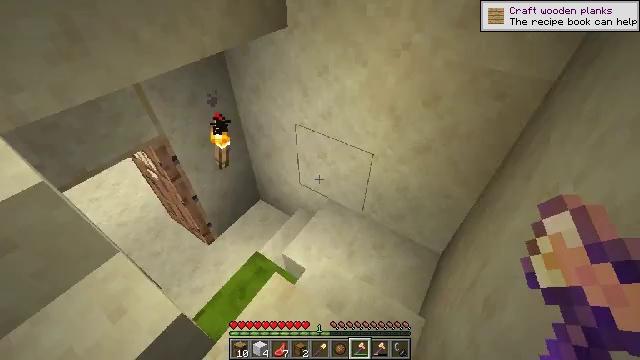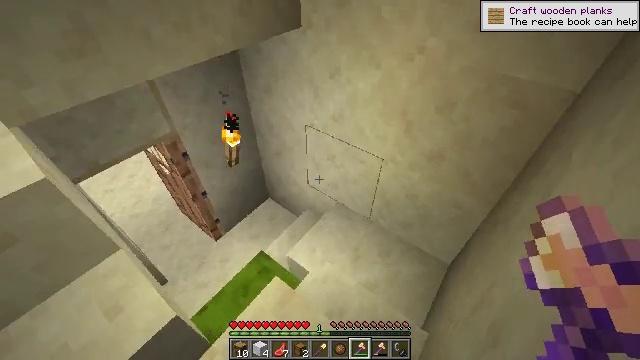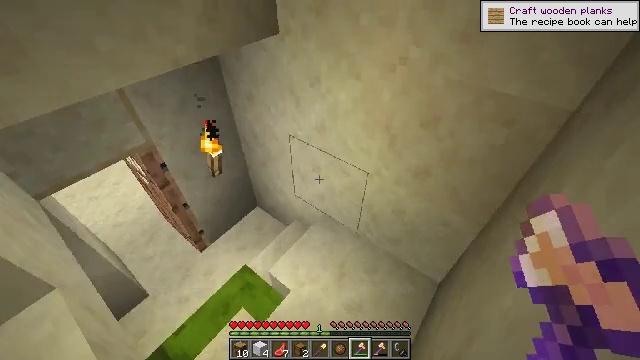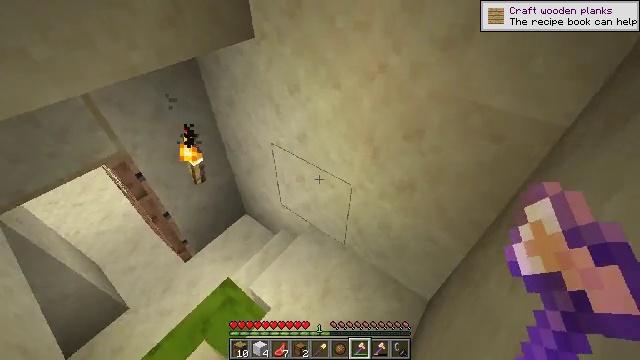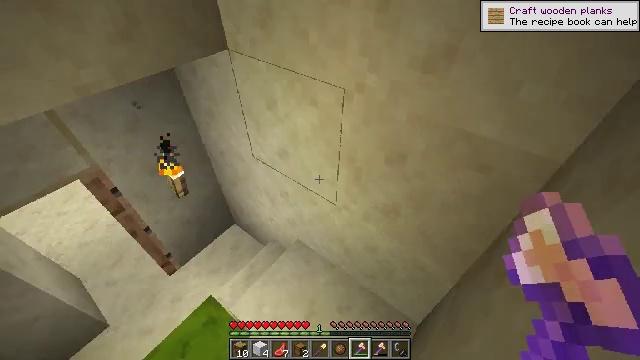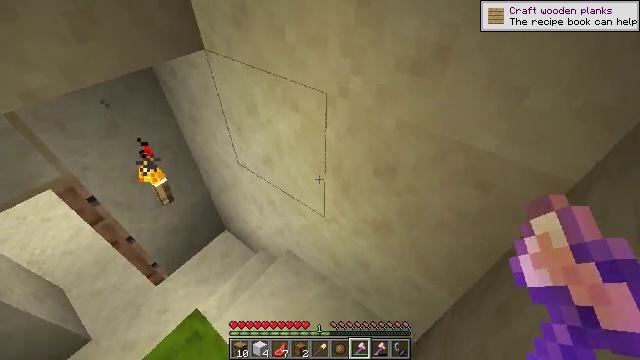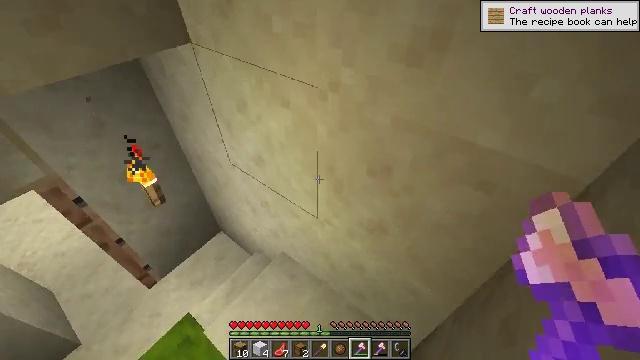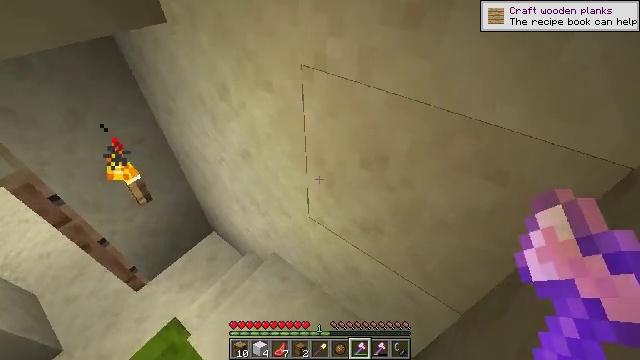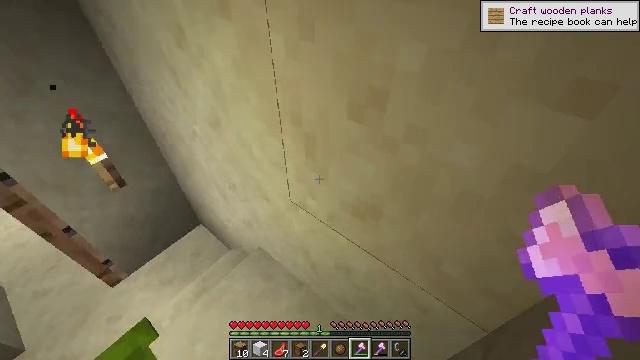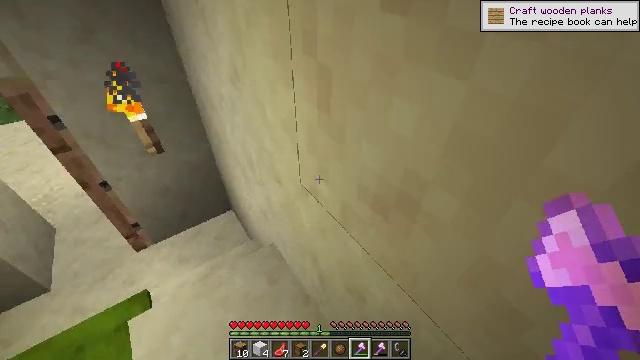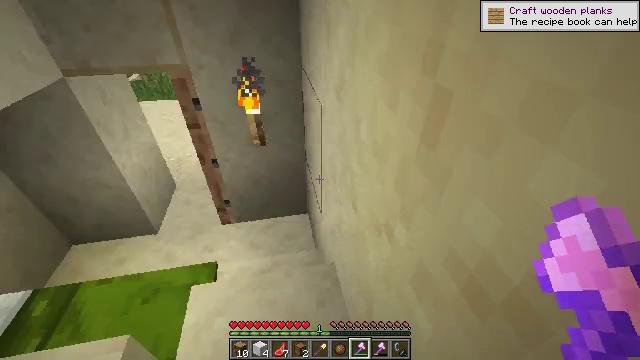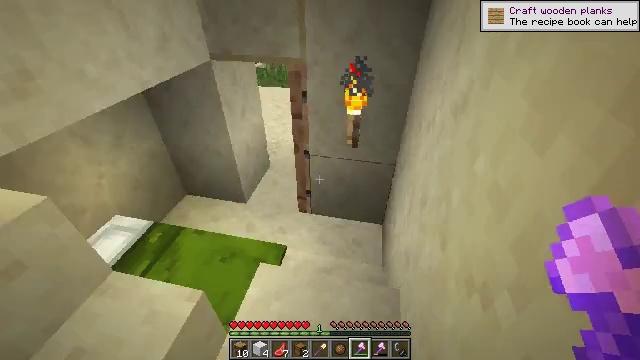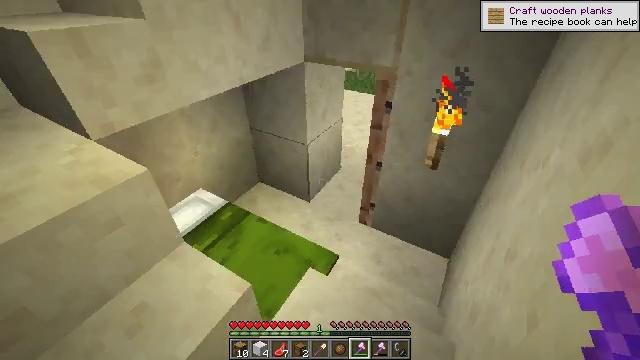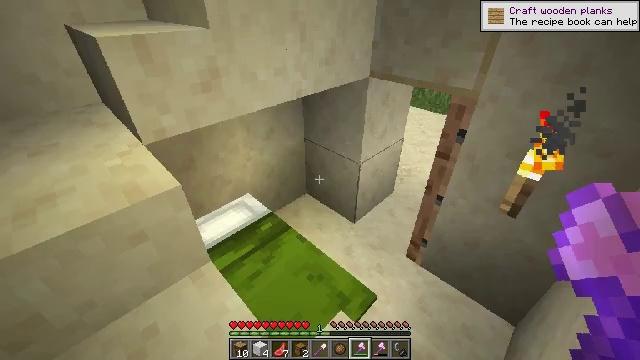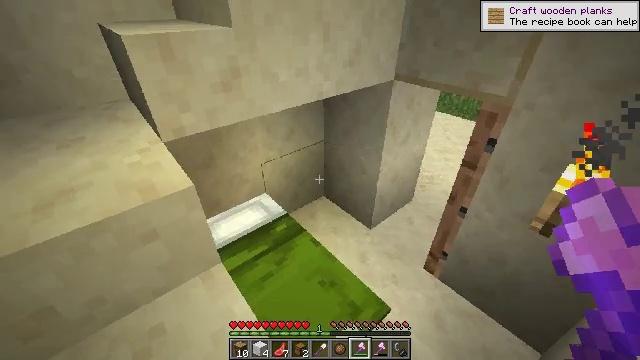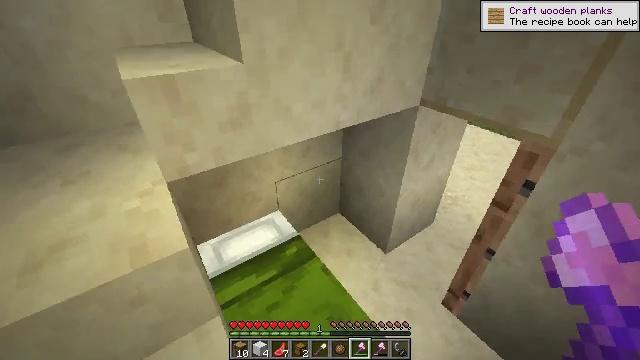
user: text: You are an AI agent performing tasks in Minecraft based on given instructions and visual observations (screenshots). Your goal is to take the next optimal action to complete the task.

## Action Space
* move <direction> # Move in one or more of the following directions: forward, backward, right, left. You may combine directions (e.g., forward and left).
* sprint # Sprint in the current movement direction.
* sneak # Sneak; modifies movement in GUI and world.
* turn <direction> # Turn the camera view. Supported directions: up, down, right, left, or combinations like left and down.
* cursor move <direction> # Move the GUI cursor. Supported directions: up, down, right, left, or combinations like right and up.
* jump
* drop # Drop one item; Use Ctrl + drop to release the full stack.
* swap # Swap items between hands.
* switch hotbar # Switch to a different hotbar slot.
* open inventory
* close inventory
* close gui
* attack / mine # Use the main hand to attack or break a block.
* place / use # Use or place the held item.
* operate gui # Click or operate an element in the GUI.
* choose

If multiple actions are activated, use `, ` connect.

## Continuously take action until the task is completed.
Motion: motion action
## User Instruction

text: Retrieve the lectern from the structure.
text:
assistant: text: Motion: move forward and move right, turn left
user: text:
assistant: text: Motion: move forward and move right
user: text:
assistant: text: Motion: move forward and move right
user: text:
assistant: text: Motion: move forward and move right
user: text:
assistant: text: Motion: move forward and move right
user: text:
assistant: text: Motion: move forward and move right
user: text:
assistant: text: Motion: move forward and move right
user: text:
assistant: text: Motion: move forward and move right, turn left
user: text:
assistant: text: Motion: move forward and move right, turn left and up
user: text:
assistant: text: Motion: move forward, turn left and up
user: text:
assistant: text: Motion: move forward, turn left
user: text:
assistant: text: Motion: move forward, turn left
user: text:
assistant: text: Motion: move forward, turn left and up
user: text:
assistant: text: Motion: move forward, turn left
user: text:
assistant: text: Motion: move forward, turn left
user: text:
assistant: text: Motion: move forward and move right, turn left
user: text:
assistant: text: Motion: move forward and move right, turn left
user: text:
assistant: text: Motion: move forward and move right
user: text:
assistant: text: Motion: move forward and move right, turn up
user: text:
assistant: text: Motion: move forward, turn up
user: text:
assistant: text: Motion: move forward, turn up
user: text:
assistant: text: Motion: move forward
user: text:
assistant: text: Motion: move forward
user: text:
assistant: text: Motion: move forward, turn up
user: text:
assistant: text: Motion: move forward, turn right and up
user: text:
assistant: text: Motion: move forward, turn right
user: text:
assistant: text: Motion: move forward, turn right
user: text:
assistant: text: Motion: move forward, turn right
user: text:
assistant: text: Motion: move forward, turn right
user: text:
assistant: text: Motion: turn right